Question: <URL>
I have some JQuery code to add a CSS 'class' (by the name of 'sticky') and an inline style ('top' location offset) to a 'nav' element ('.header-menu-container-nav') when the page is scrolled to the extent that the 'scrollTop' (the distance traversed while scrolling) becomes greater than the 'height' of the 'viewport'.
that when I test it and see what is happening in the firefox inspector,
1. The class sticky does seem to be added in the nav element's class attribute in the HTML, but it does not seem to be applied in the CSS (does not show in the CSS part of the firefox inspector).
2. The inline attribute top is not added at all.

The JQuery following code is used:
'''
$(window).bind('scroll', function() {
var vph = $(window).height();
//alert("Viewport Height:"+vph+"
Document Height:" + $(document).height()); //check
var originalHeaderPosition = $(".header-menu-container-nav").offset().top;
//alert("OriginalHeaderPosition: "+originalHeaderPosition); //check
var currentHeaderPosition = $(document).scrollTop();
var deltaHeaderPosition = currentHeaderPosition - originalHeaderPosition;
//alert("deltaHeaderPosition: "+ deltaHeaderPosition);
if (deltaHeaderPosition >= vph) {
//alert("Condition met!"); //check
$('.header-menu-container-nav').addClass('sticky');
$('.header-menu-container-nav').css('top',(deltaMenuPosition)+'px');
$('.header-menu-container-nav').fadeIn()
}
});
'''
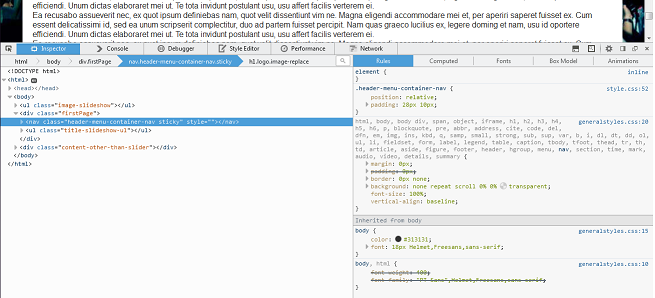
Answer: You need to write proper hierarchy.
Use
'''
.header-menu-container-nav.sticky {
background-color: rgba(255, 255, 255, 0.95);
}
'''
instead of
'''
.header-menu-container-nav .sticky {
background-color: rgba(255, 255, 255, 0.95);
}
'''